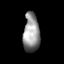
Tissue: lung
Cell type: Others
Senescence score: 0.2213
Nuclear area (px): 625
Mean DAPI intensity: 146.616